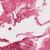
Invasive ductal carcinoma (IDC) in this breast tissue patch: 0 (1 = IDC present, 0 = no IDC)